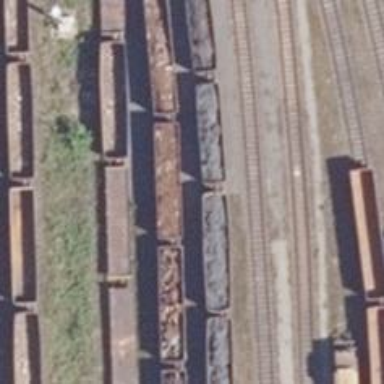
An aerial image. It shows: Rail spur service.